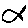
Label: fish